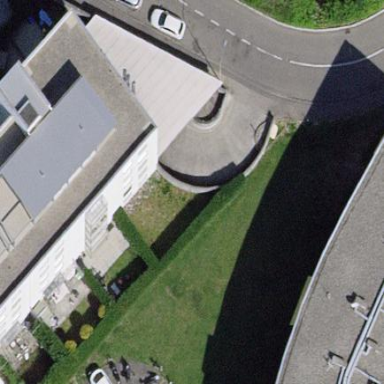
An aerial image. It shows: View of roof of building.